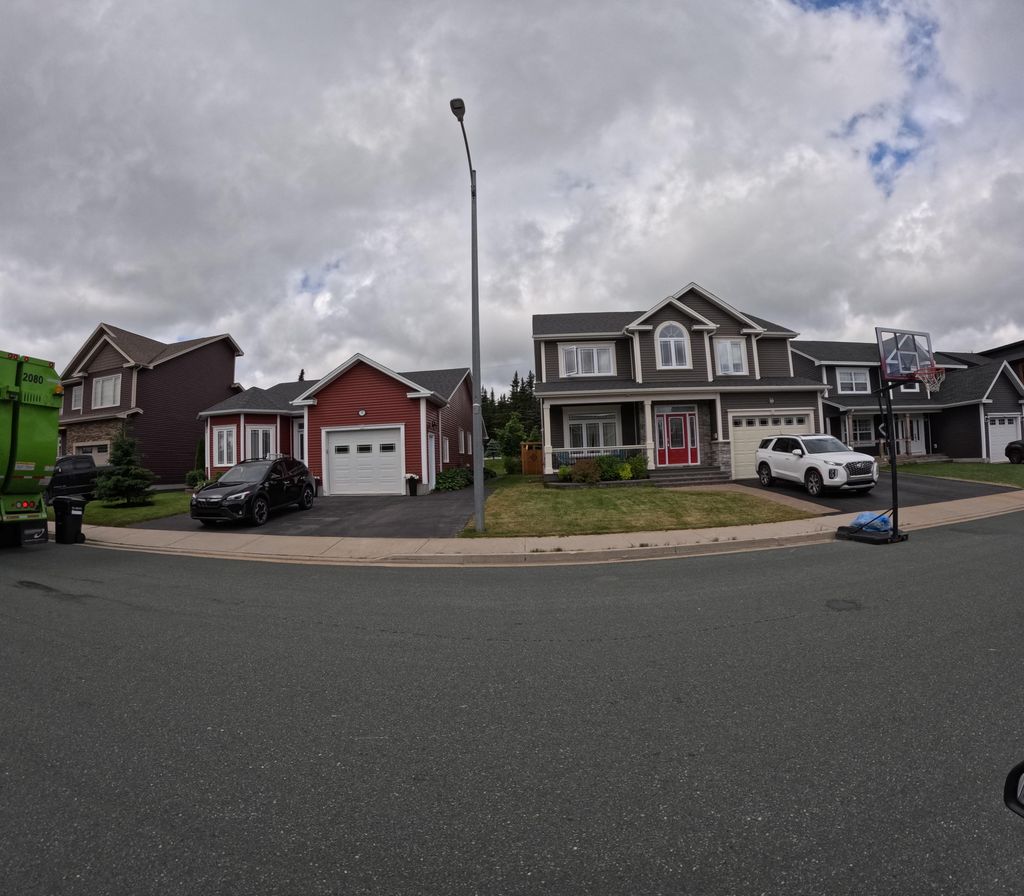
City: st_johns